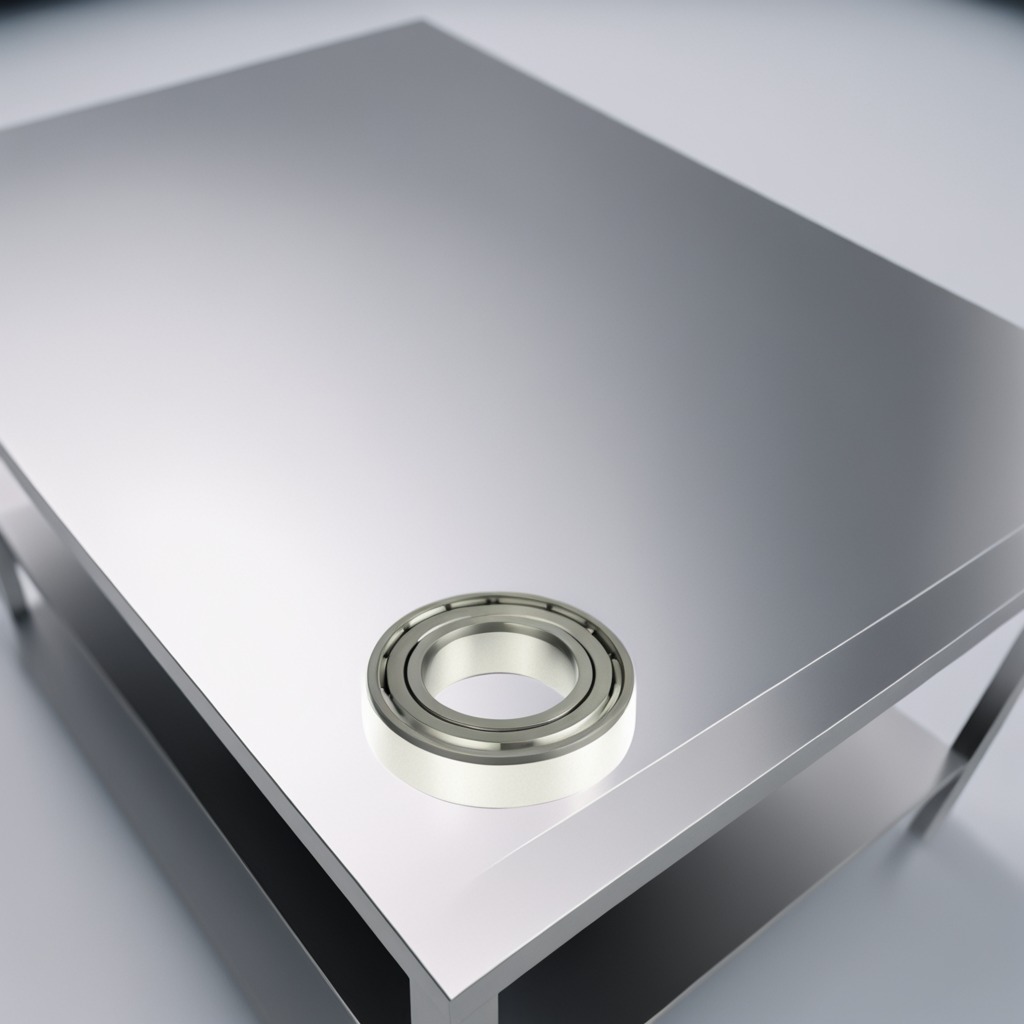
A metal ball bearing lies on a stainless steel table in a high-end prototyping lab.